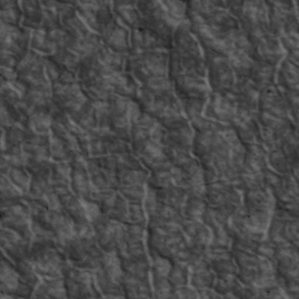
Label: non_frost